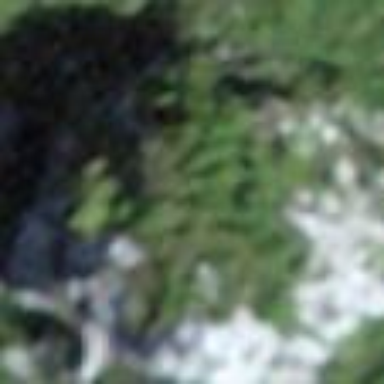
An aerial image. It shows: Natural rock formation.